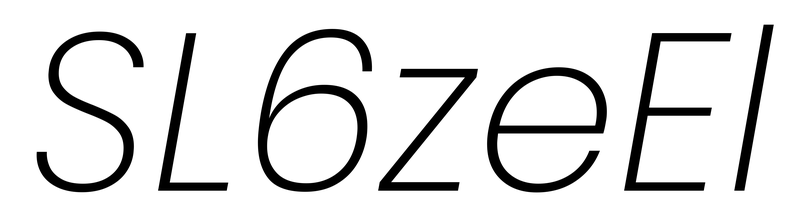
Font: Poppins-ExtraLightItalic